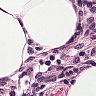
Metastatic tissue present: no